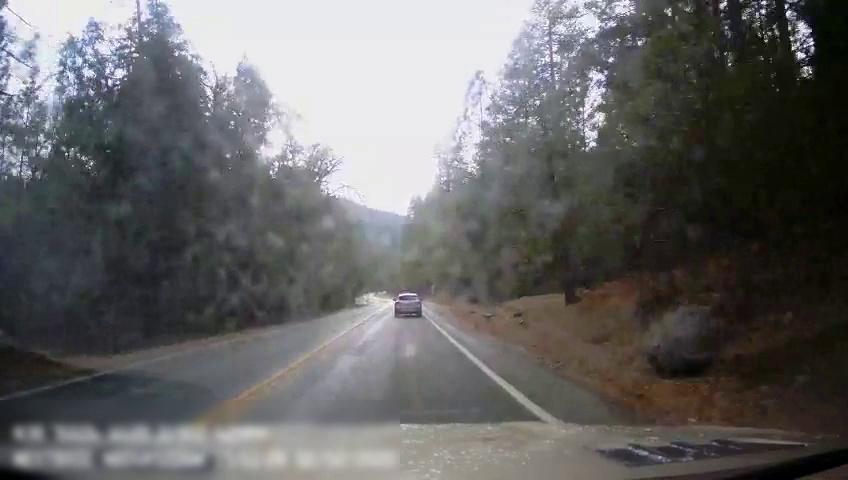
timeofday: Day
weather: Sunny
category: Drivable Space
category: Vehicles | SUV
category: Lanes | Current Lane
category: Lanes | Opposite Lane
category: Lanes | Opposite Lane
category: Traffic | Signs